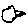
Label: bird